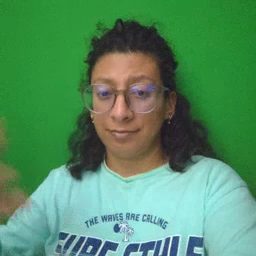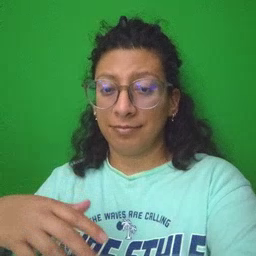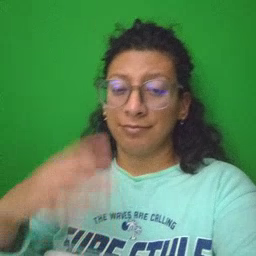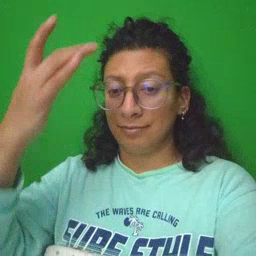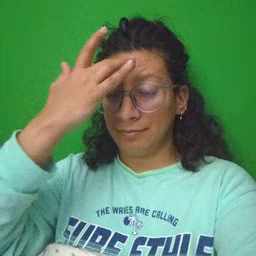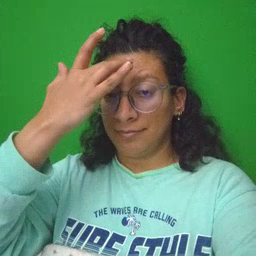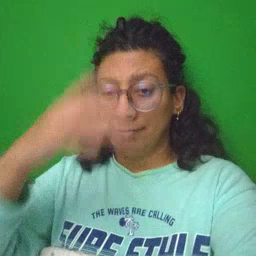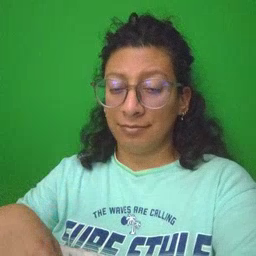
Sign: sick